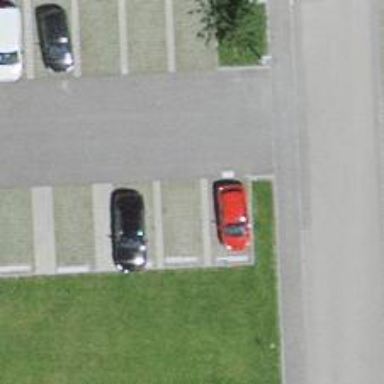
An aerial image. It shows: Car-sharing service available at this location.